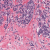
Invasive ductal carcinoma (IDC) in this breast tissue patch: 1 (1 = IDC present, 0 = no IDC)